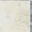
Piece: xx